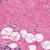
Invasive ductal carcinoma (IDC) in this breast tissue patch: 0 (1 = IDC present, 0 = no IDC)